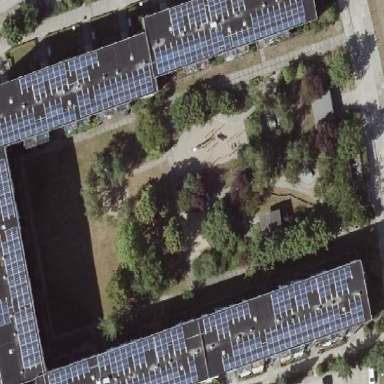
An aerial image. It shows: Lovely park for leisure and relaxation.